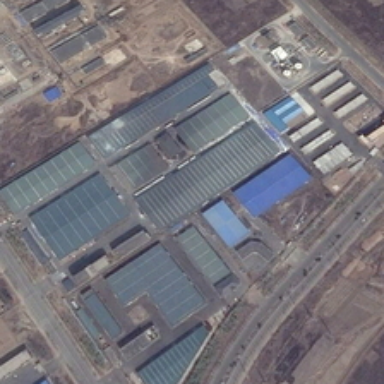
Many buildings are in an industrial area .